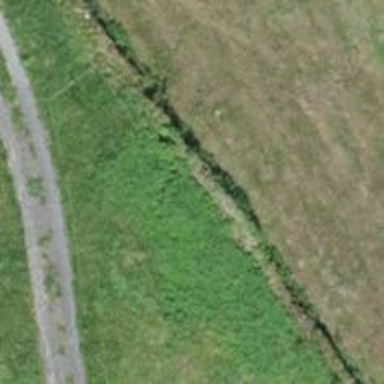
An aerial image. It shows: Wall made of dry stone.